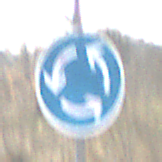
Verkehrszeichen: Kreisverkehr
Umgebung: Outdoor, Suburban
Tageszeit: MorningAfternoon
Wetter: PartlyCloudy
Licht: Natural
Jahreszeit: NotSpecified
Kontrast: HighContrast